Question: I am having trouble making a NotifyIcon in Windows 10 whose icon resource looks anything but a blurry mess.

This happens with both icons from the 'SystemIcons' class, or my own using 'Properties.Resources'. I have tried creating a new instance of the icon with the 'Icon (Icon original, int width, int height)' constructor, and all sorts of other mad things, including this nugget:
'''
Icon ico = Icon.FromHandle((new Icon(Resources.InfoIcon, 256, 256).ToBitmap()).GetHicon());
'''
to no avail. Any advice would be appreciated!
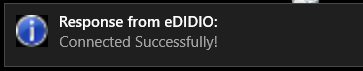
Answer: The poor icon in the screenshot is easy to address, you forgot to set the <URL> method overload that takes ToolTipIcon. With 'ToolTipIcon.Info' you'll get the high resolution system default icon. For example:
'''
notifyIcon1.ShowBalloonTip(5000, "eDIDIO",
"Connected successfully!", ToolTipIcon.Info);
'''
Which produces:
<URL>
If you want your own icon to show up in this notification "balloon" then you have to work around a restriction in the ResourceManager.GetObject() method. Which is what you are using when you write "Resources.InfoIcon". GetObject() does not have enough arguments to be selective about the icon size you prefer. Use the code shown in <URL> btw, it does a very poor job at color palette mapping and can only produce a 16 color icon.